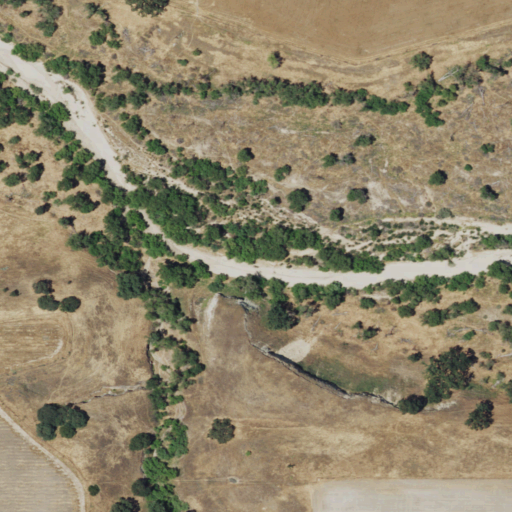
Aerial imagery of valley in California named Wood Canyon containing herbaceous wetlands, shrub, grassland, and cultivated crops